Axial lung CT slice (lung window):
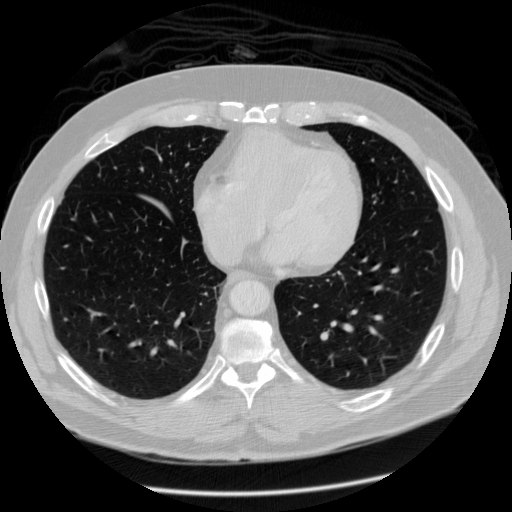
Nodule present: no